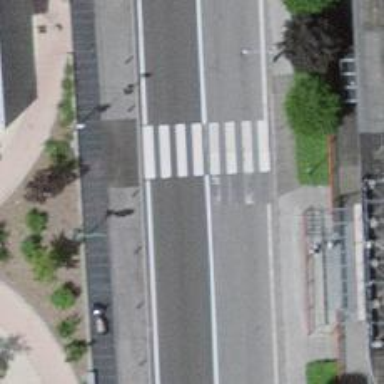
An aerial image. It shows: Zebra crossing on the road.